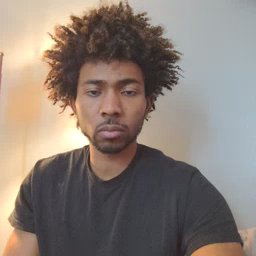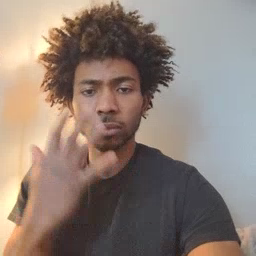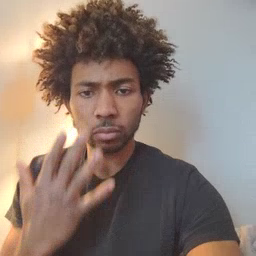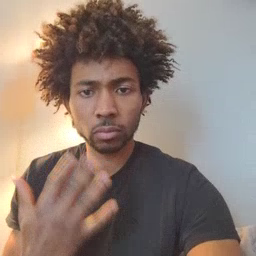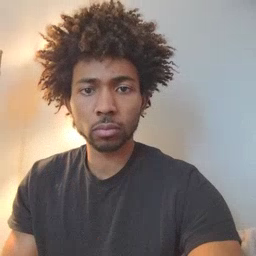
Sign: sad